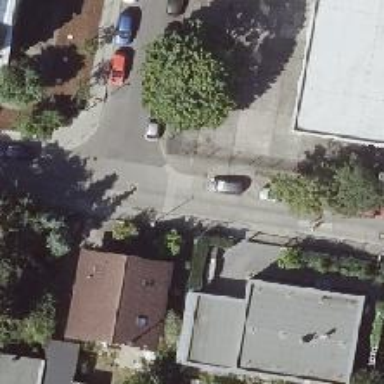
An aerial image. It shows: Residential road with concrete surface and sidewalks on both sides.